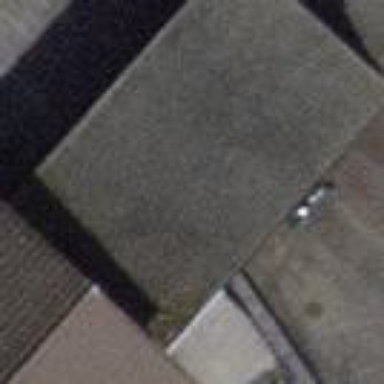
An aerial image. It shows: Garage building.